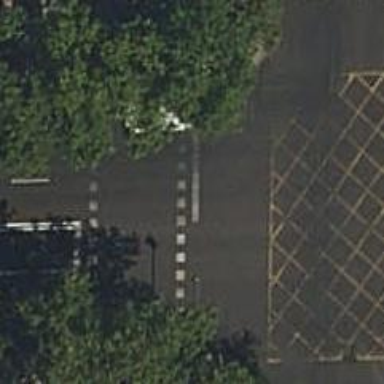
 there are traffic signals and zebra crossing."